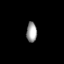
Tissue: prostate
Cell type: Fibroblasts
Senescence score: 0.7851
Nuclear area (px): 203
Mean DAPI intensity: 159.192